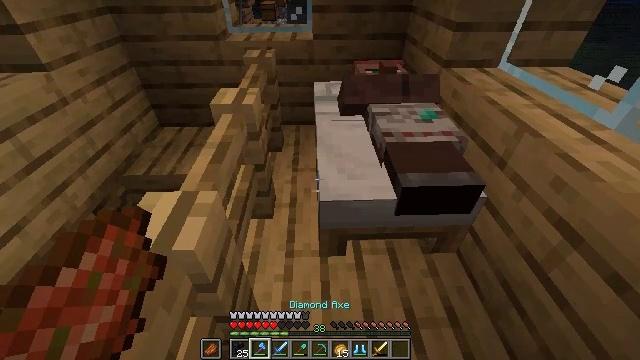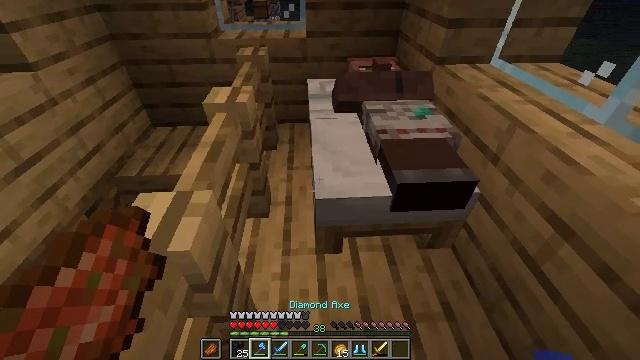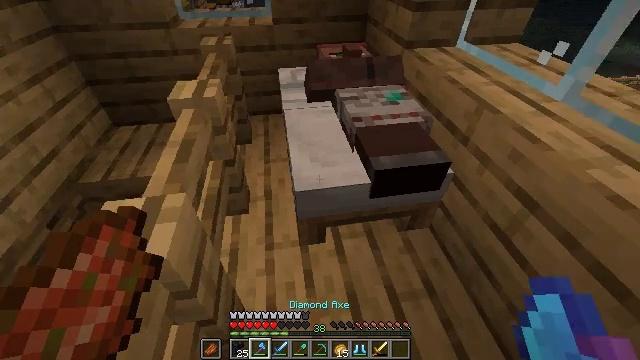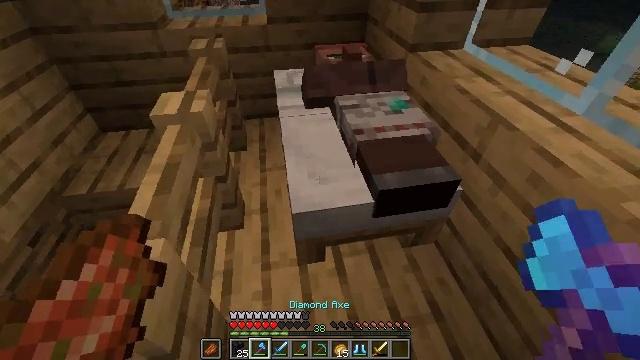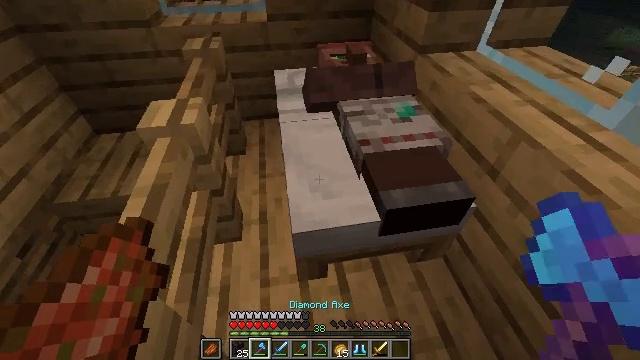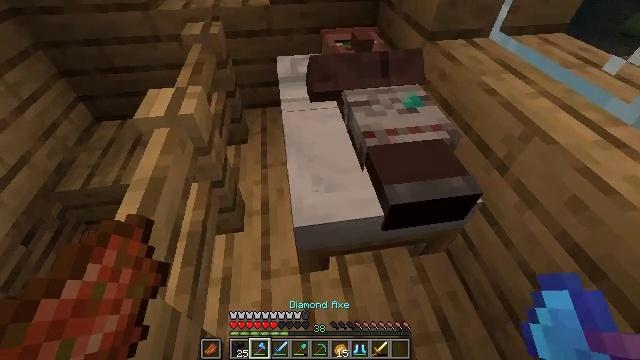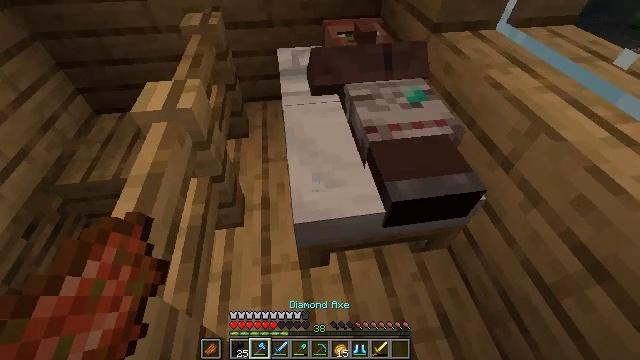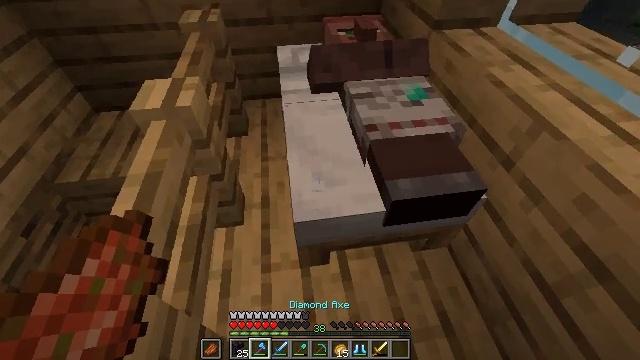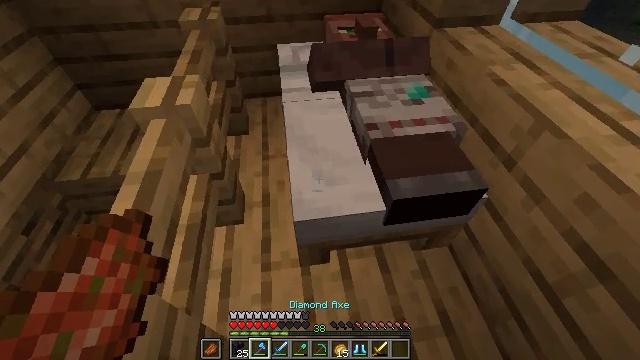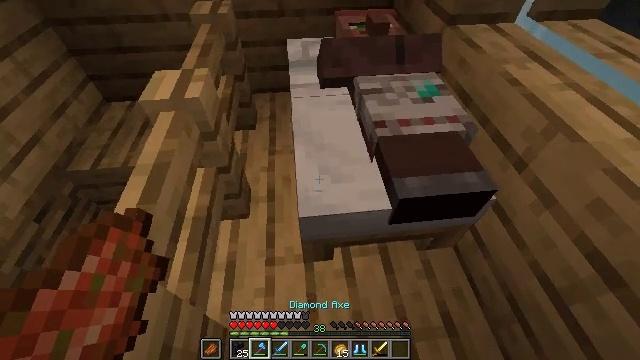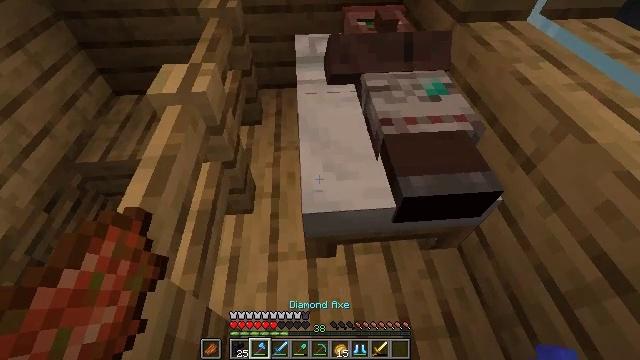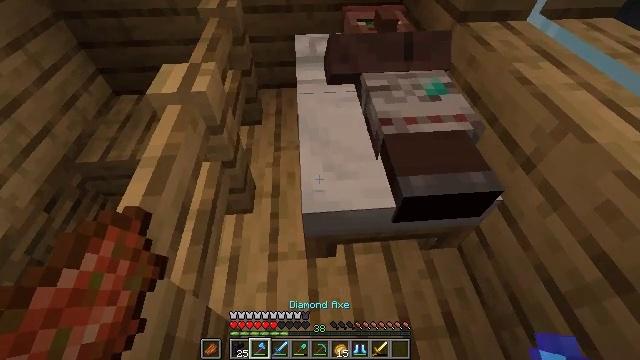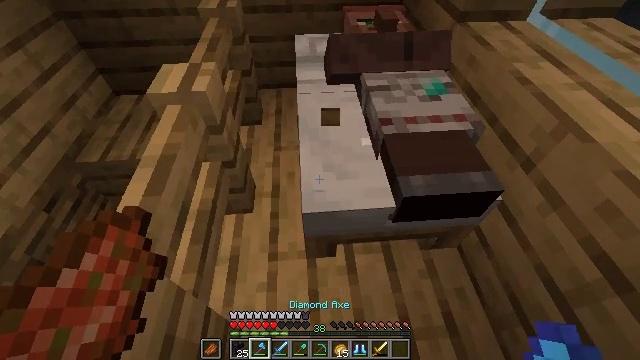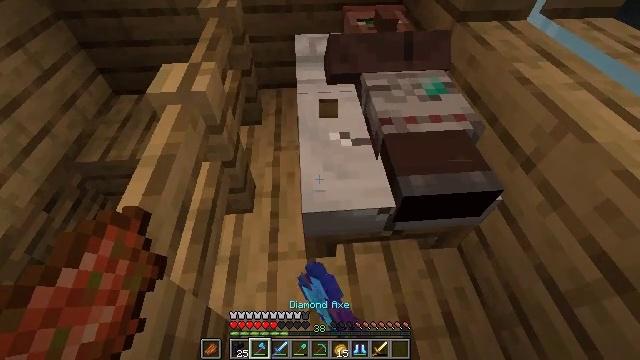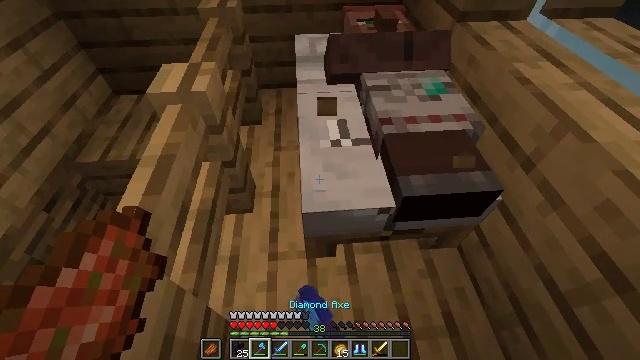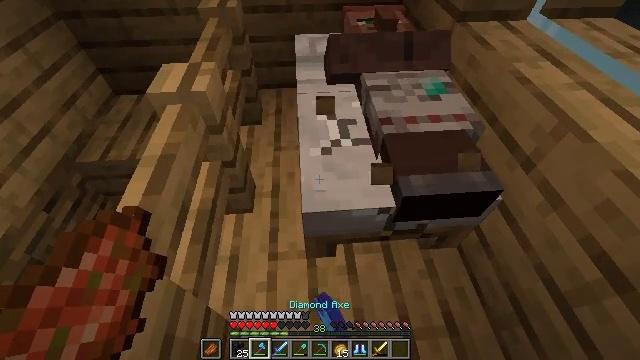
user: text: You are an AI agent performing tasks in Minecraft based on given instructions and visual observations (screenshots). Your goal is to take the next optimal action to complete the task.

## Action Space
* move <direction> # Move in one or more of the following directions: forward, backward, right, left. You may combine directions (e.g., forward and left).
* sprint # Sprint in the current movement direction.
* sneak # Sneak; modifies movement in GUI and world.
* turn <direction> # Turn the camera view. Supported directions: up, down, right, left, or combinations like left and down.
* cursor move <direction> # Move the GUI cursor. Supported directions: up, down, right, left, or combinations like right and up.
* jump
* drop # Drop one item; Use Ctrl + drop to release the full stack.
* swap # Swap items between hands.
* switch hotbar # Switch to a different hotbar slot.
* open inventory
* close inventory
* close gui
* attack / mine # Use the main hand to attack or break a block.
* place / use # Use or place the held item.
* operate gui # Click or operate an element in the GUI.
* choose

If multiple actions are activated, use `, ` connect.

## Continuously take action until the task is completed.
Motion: motion action
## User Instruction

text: Mine the white bed.
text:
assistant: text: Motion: turn right
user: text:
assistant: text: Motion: move forward, turn right and down
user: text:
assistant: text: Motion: move forward, turn down
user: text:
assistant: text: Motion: turn down
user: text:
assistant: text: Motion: turn down
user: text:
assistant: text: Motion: turn down
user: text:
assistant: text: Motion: no_op
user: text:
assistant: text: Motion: no_op
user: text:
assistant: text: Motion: turn left
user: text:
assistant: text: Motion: turn left
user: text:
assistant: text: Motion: no_op
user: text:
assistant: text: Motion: attack / mine
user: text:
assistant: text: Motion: attack / mine
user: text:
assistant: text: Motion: attack / mine
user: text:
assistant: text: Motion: attack / mine
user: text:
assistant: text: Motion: attack / mine
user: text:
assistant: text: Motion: attack / mine
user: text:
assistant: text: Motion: attack / mine
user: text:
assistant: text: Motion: attack / mine
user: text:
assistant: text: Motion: attack / mine
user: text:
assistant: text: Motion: attack / mine
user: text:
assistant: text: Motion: attack / mine